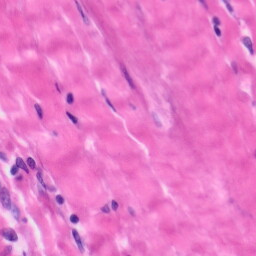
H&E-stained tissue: Tonsil